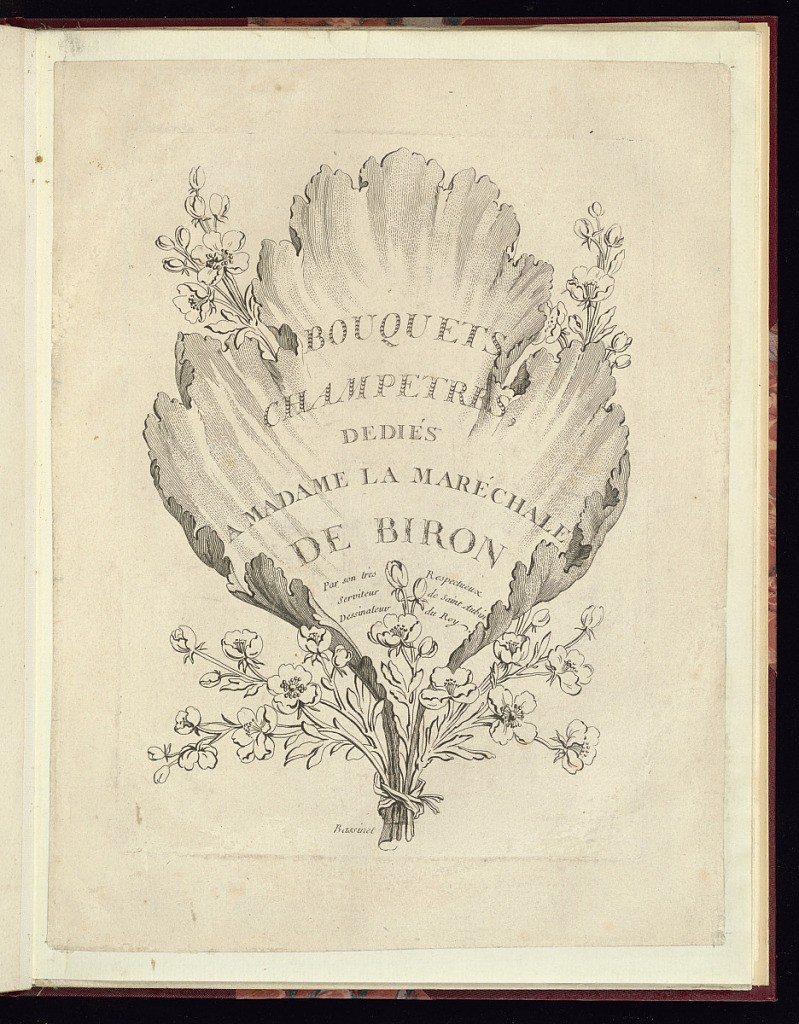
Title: Title Page
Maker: Charles-Germain de Saint-Aubin, French, 1721–1786
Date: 1757–68
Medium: Etching and engraving on paper
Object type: Print
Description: Title page for a series of floral bouquets designs with the title lettered in the center of a large flower petal surrounded by sprigs of buttercup with leaves tied together in a floral bouquet. The plate is titled.